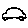
Label: car